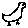
Label: bird